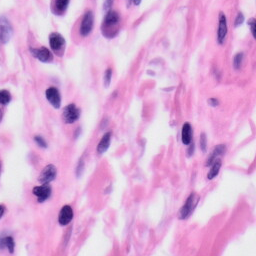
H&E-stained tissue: Skin